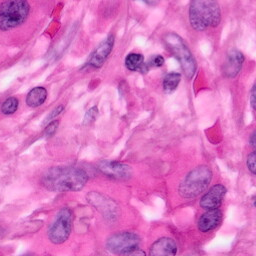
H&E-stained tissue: Pancreatic